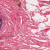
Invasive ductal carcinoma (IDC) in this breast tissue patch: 0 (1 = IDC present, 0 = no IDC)